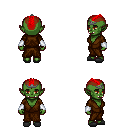
a pixel art fantasy rpg character, female body template, orc, green skin, brown robe, gold greaves, red short mohawk hairstyle, iron tiara, white cloth bracers, gray slippers, four views (front, back, left, right), 2x2 character sprite sheet, small pixel art, hard edges, no anti-aliasing